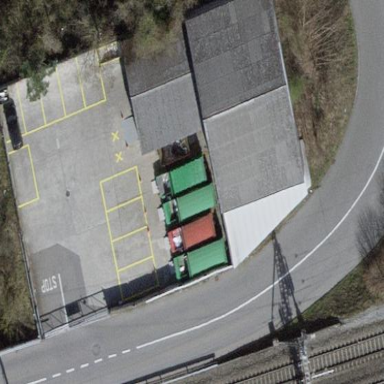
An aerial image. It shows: Recycling centre providing amenities for recycling.